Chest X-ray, AP view. Patient: 68 years old, sex F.
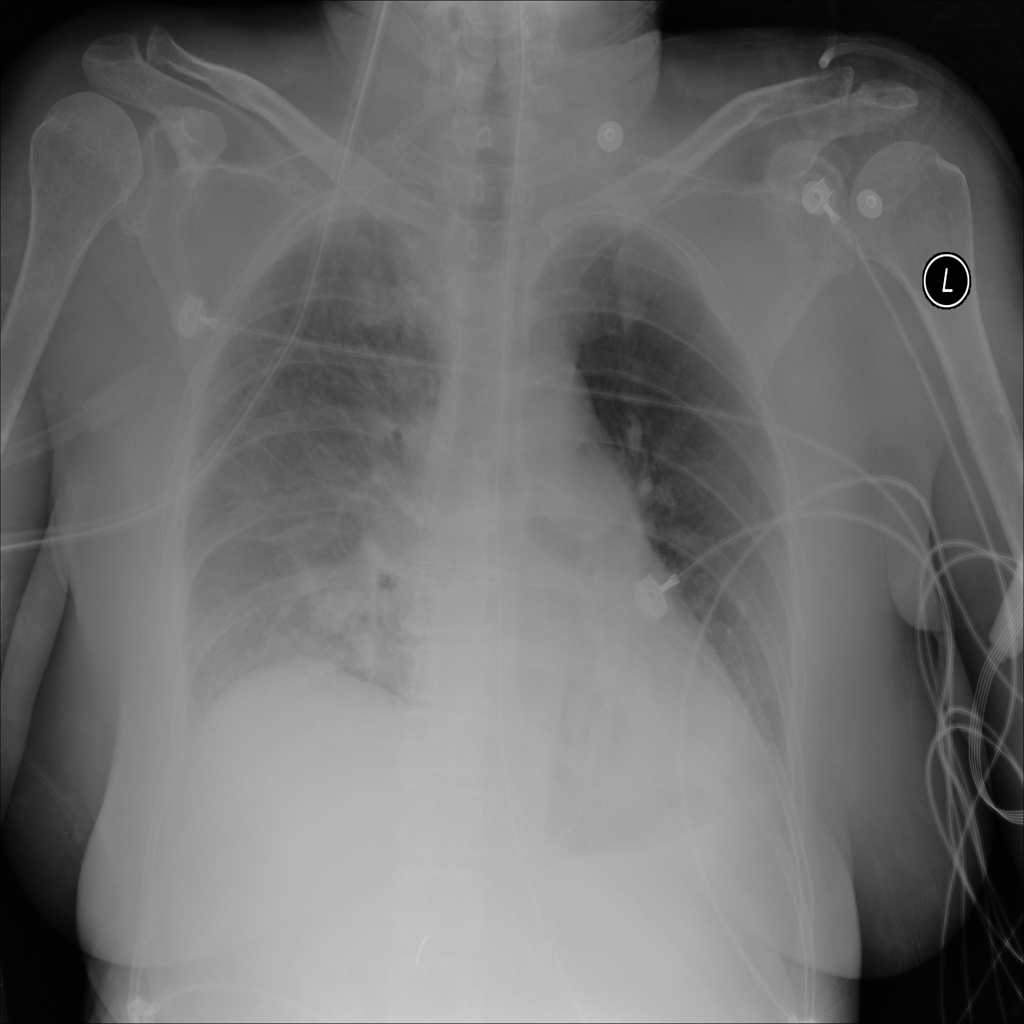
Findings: Atelectasis, Effusion, Infiltration